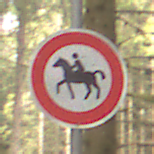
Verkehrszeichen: VerbotReiter
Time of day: MorningAfternoon
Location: Outdoor (Nature)
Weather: Overcast
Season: Winter
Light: Natural